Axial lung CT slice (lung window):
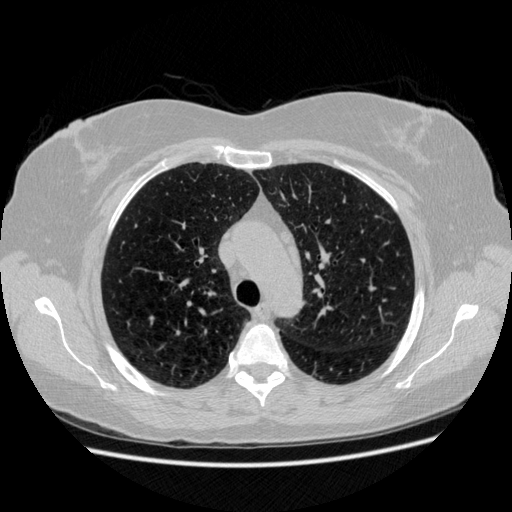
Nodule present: no